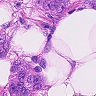
Metastatic tissue present: yes